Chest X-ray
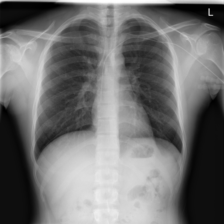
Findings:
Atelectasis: negative
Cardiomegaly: negative
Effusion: negative
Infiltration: negative
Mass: negative
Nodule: negative
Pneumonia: negative
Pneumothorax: negative
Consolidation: negative
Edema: negative
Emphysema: negative
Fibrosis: negative
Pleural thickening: negative
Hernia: negative